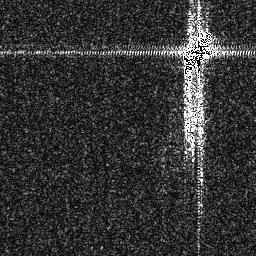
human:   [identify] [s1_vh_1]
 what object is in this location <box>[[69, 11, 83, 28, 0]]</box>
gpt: <ref>1 medium ship at the top right</ref>